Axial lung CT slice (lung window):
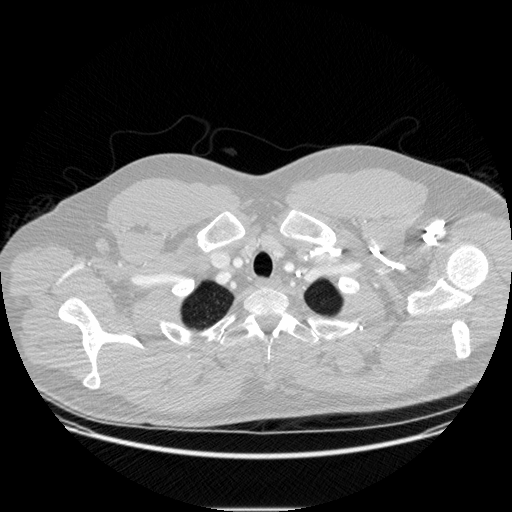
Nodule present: no